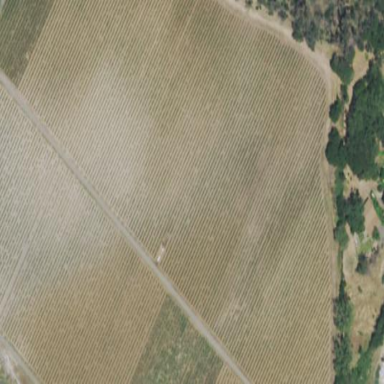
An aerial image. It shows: Vineyard growing wine grapes.